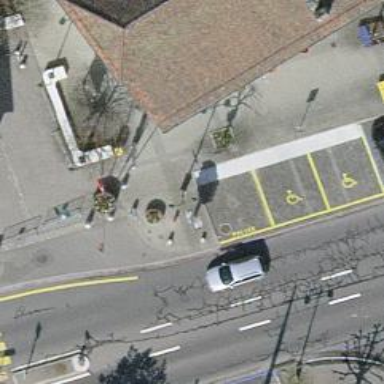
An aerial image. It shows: Bollard barrier.